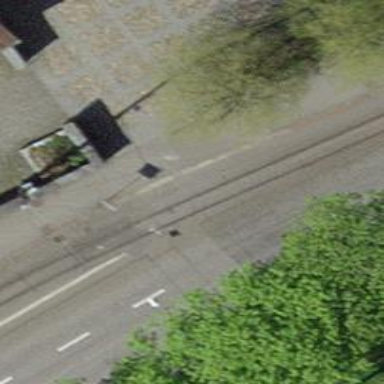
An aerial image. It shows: Railway crossing.